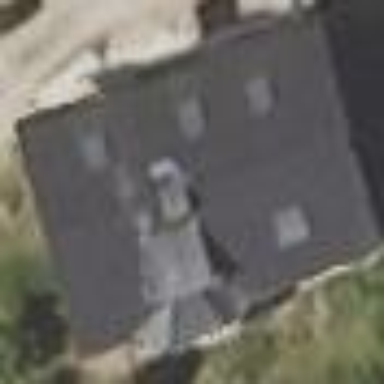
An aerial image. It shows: Simple house.